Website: ulta-beauty
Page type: account-selection
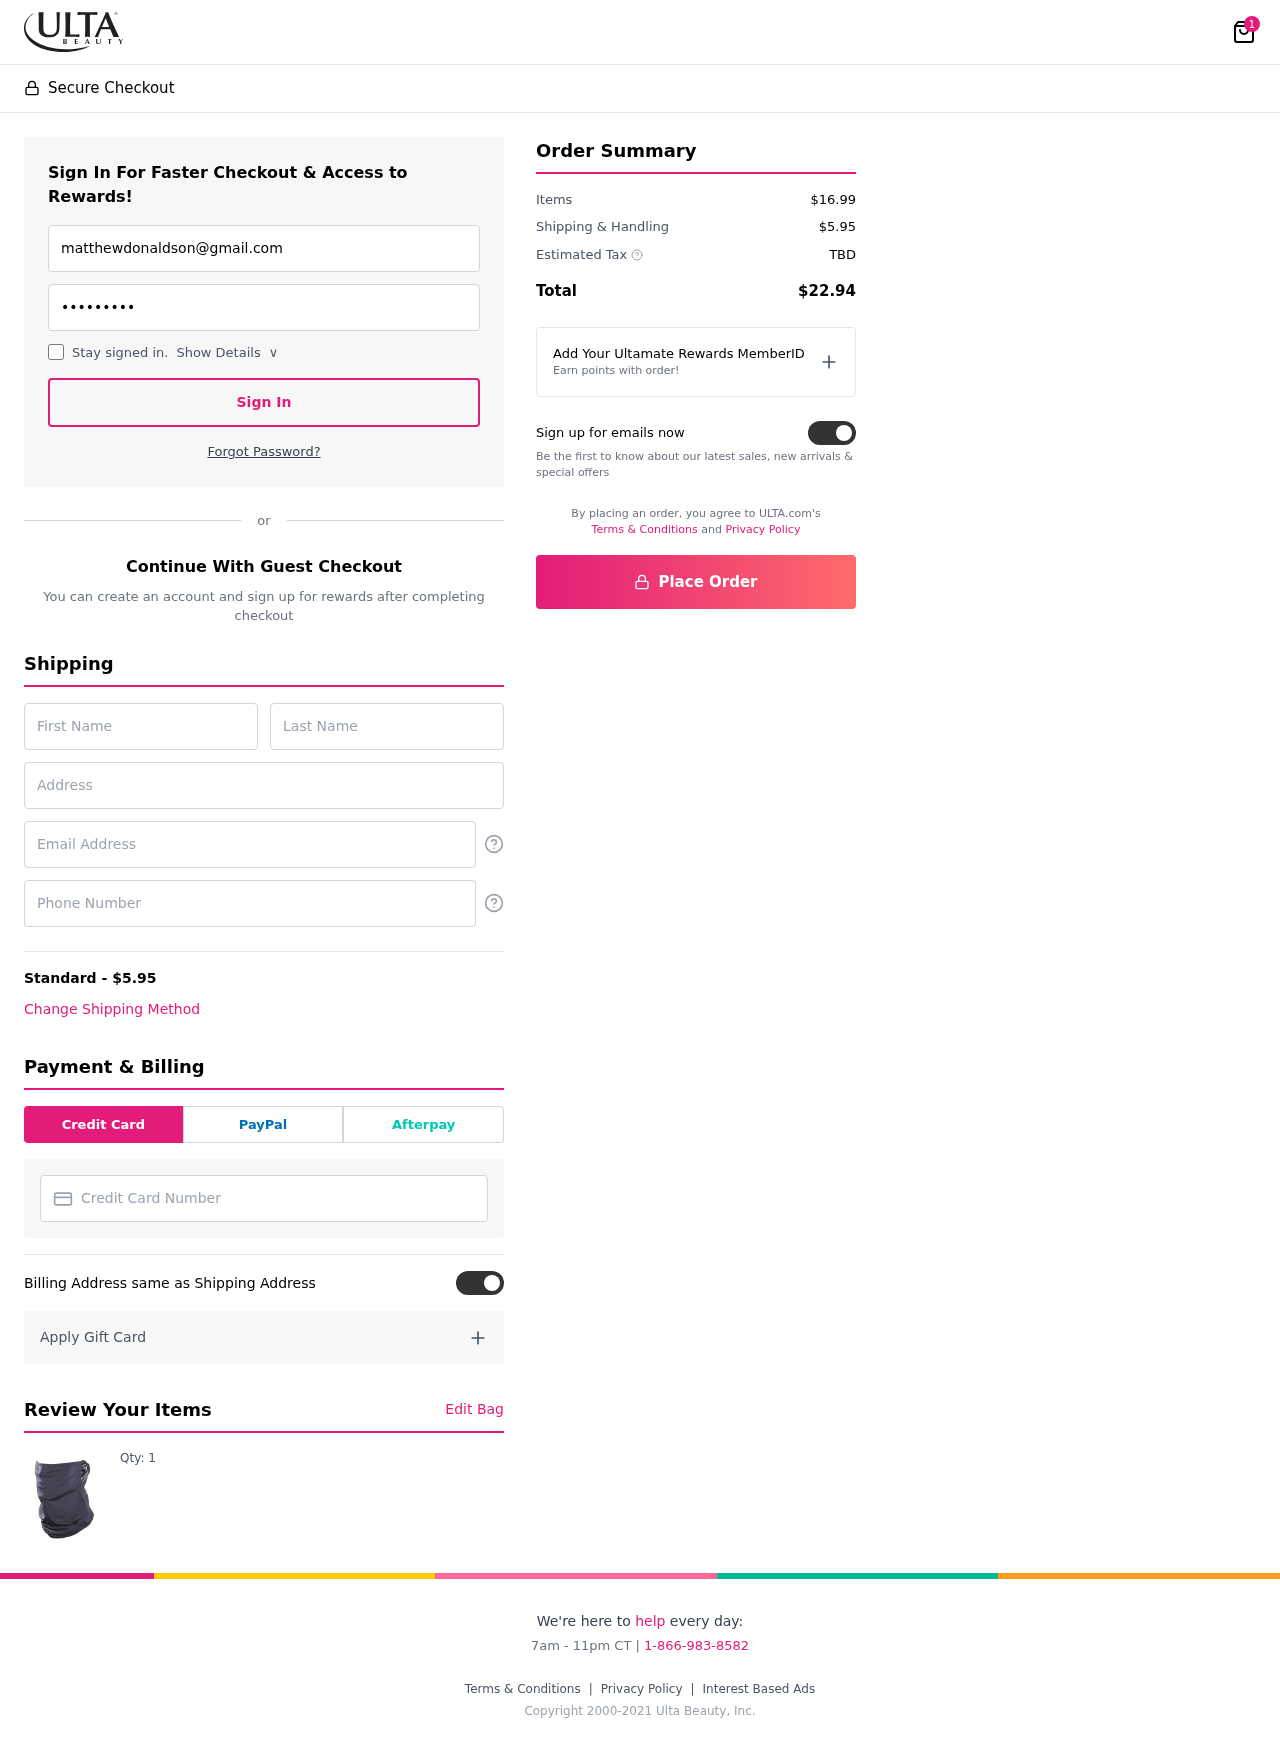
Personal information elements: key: PII_CARD_NUMBER
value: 3766 0894 6641 723
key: PII_EMAIL
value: matthewdonaldson@gmail.com
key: PII_EMAIL2
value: matthewdonaldson@gmail.com
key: PII_FIRSTNAME
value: Matthew
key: PII_LASTNAME
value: Donaldson
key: PII_PHONE
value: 5782796102
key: PII_STREET
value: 19753 Barrett Parks
Product elements: key: PRODUCT1_QUANTITY
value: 1
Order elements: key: ORDER_NUM_ITEMS
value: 1
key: ORDER_SHIPPING_COST
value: $5.95
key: ORDER_SUBTOTAL
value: $16.99
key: ORDER_TAX
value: TBD
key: ORDER_TOTAL
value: $22.94